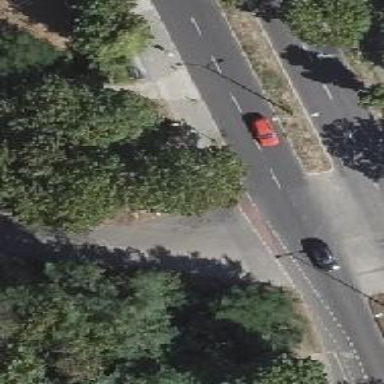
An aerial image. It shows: Road with "give way" sign.